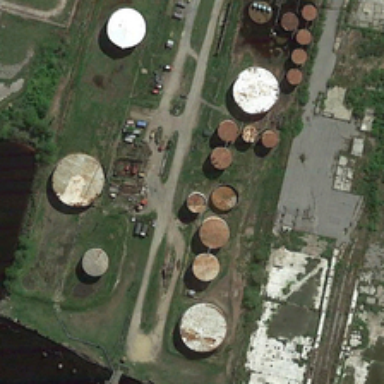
There are some strange buildings, roads, cars and lawn .